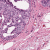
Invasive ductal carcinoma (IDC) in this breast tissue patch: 0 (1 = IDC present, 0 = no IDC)